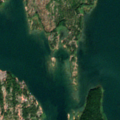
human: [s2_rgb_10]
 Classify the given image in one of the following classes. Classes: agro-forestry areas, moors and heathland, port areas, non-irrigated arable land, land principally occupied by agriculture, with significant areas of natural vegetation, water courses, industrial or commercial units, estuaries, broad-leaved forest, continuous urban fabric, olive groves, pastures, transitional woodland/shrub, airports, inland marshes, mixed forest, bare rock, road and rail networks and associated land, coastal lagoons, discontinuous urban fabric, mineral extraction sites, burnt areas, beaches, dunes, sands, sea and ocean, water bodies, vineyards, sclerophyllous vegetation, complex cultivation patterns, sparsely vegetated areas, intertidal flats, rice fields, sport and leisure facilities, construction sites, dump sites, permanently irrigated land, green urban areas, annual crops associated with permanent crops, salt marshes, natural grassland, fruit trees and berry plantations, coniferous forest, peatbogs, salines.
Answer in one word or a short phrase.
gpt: mixed forest, transitional woodland/shrub, sea and ocean